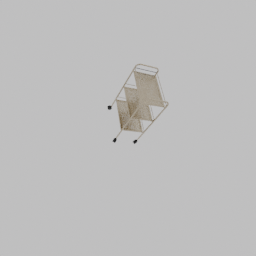
Label: furniture